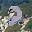
Label: 2